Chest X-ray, PA view. Patient: 7 years old, sex F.
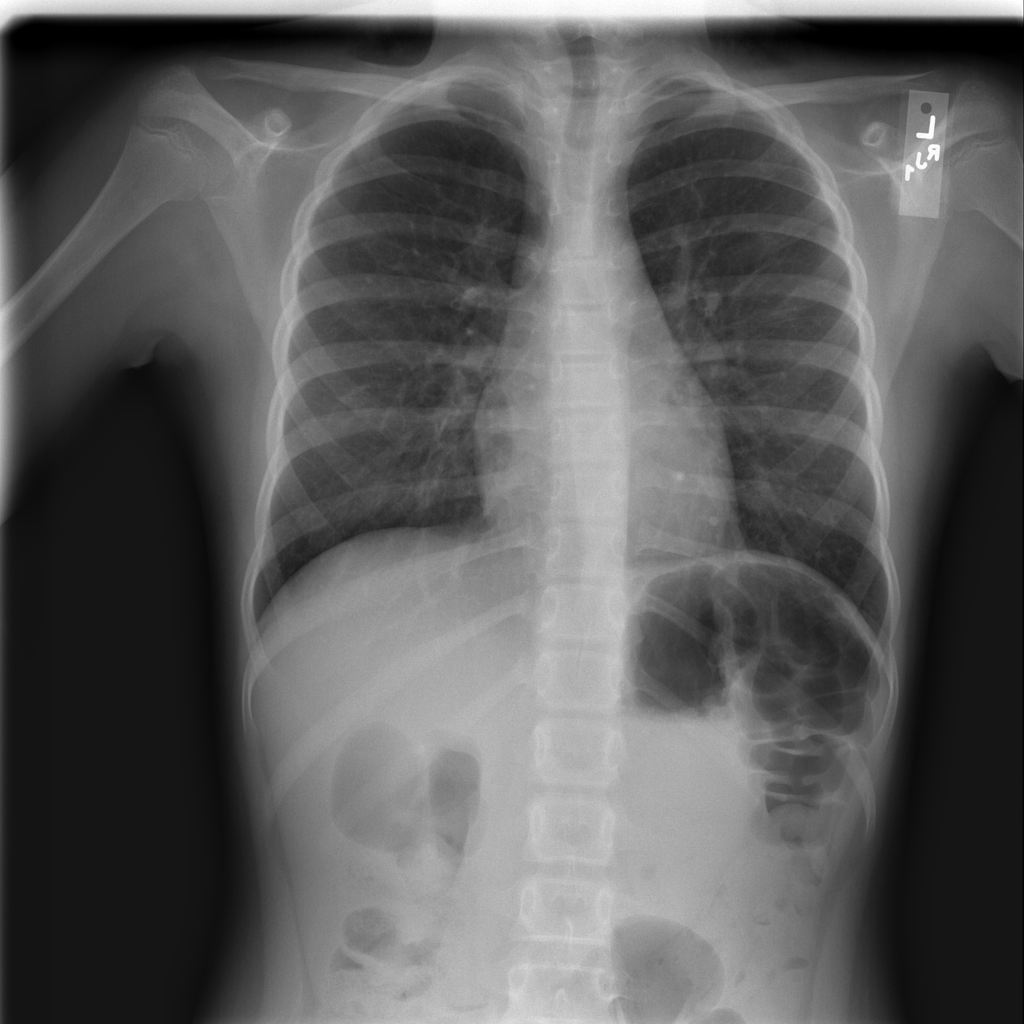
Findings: No Finding